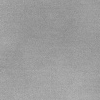
Atmospheric dust classification: dusty